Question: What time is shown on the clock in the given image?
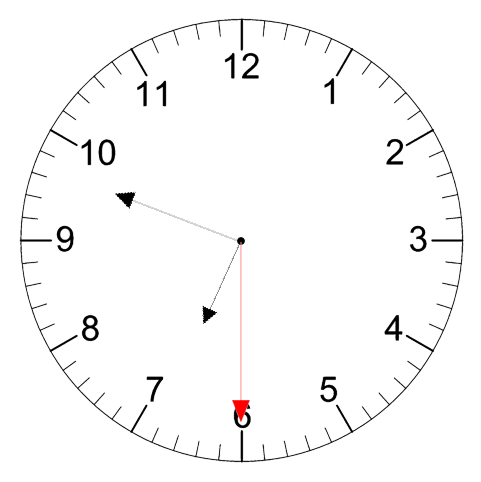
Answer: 06:48:30